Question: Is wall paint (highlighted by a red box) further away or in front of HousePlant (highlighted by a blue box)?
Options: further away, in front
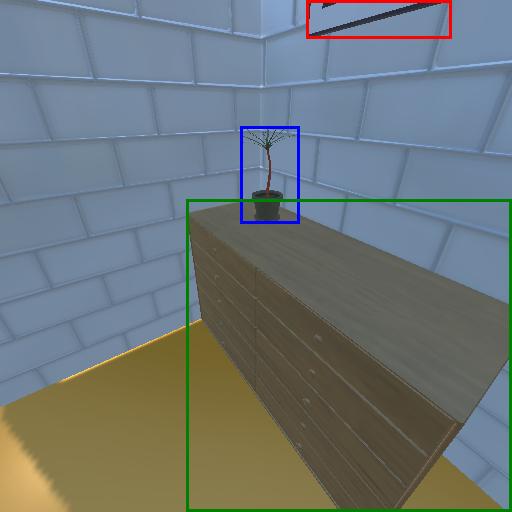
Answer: further away